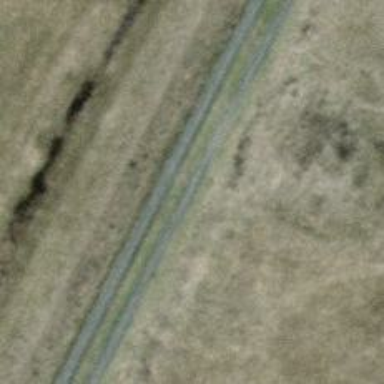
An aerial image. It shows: Gravel track with Grade 3 quality.